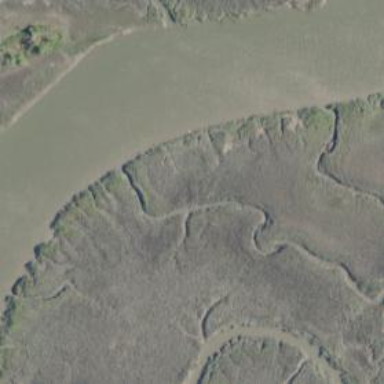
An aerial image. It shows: The image shows tidal environment.